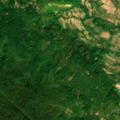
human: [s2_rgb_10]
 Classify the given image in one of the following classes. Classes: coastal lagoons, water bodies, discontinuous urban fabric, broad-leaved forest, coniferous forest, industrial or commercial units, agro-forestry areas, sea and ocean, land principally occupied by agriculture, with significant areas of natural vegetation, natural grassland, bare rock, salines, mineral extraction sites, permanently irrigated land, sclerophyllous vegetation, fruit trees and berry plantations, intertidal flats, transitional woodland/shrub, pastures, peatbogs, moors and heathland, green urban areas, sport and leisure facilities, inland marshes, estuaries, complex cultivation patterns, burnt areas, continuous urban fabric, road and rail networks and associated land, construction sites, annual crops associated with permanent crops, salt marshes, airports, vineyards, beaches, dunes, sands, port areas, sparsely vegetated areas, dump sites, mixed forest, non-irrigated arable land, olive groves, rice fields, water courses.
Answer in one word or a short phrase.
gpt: land principally occupied by agriculture, with significant areas of natural vegetation, broad-leaved forest, transitional woodland/shrub